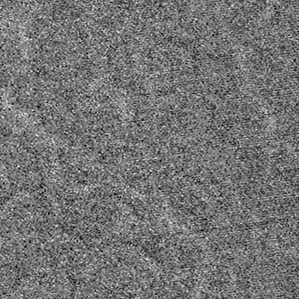
Label: frost